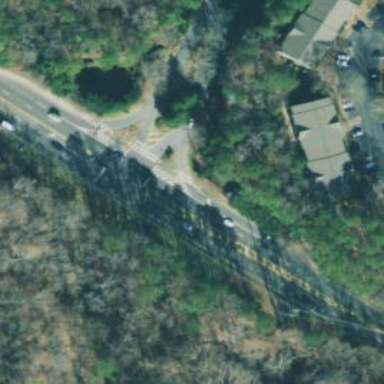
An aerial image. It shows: Asphalt road with primary link designation.